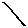
Label: line